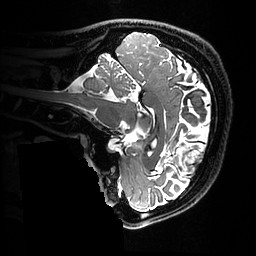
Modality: T2w
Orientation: sagittal
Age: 37
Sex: male
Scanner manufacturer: ge
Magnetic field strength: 3 T
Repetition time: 3.202 s
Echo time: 0.06003 s